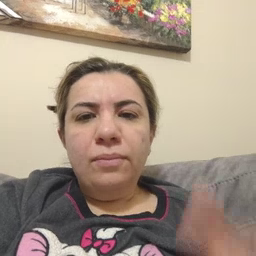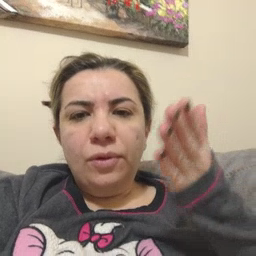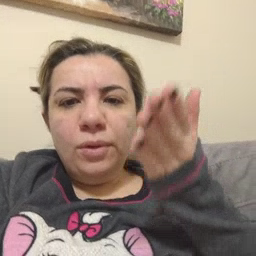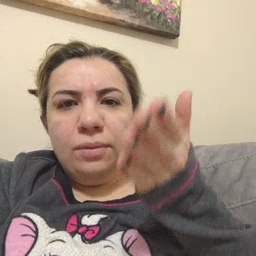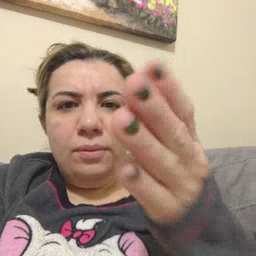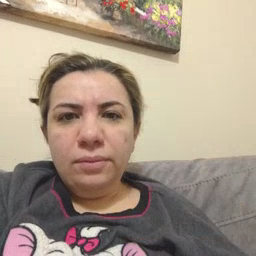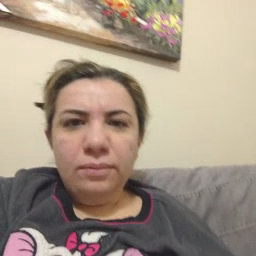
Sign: boat